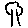
Label: tree